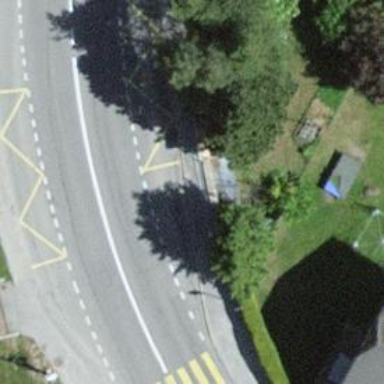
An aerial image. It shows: Bus stop with sheltered platform for public transport.